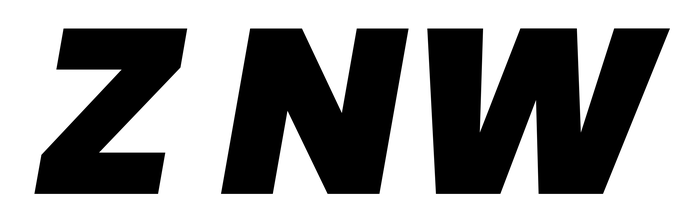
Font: Poppins-BlackItalic